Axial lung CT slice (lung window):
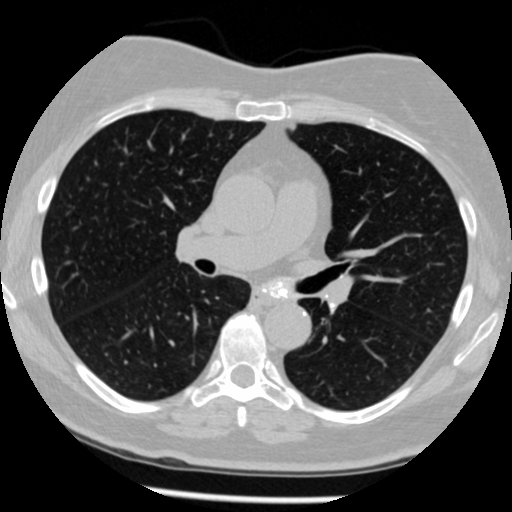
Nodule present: no